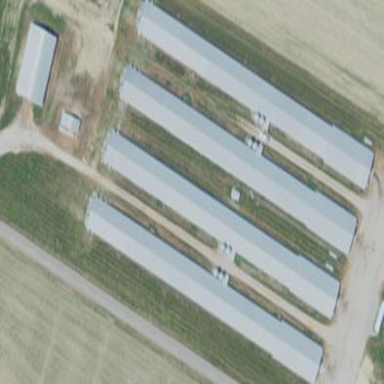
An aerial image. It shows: Farm auxiliary building.